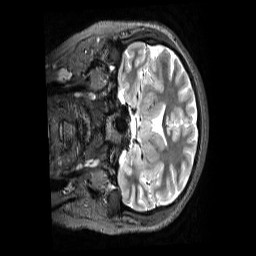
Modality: T2w
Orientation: coronal
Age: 18
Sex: female
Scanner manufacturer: siemens
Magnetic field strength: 3 T
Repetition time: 3.2 s
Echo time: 0.728 s